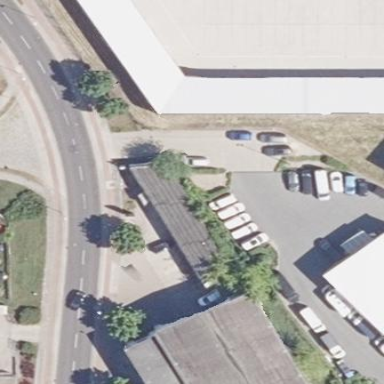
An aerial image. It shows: Commercial building.